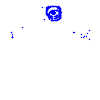
Particle: pion